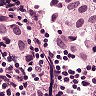
Metastatic tissue present: yes